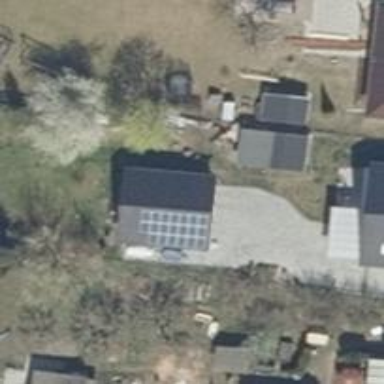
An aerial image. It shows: Solar-powered generator using photovoltaic technology. This small installation generates electricity through solar photovoltaic panels.